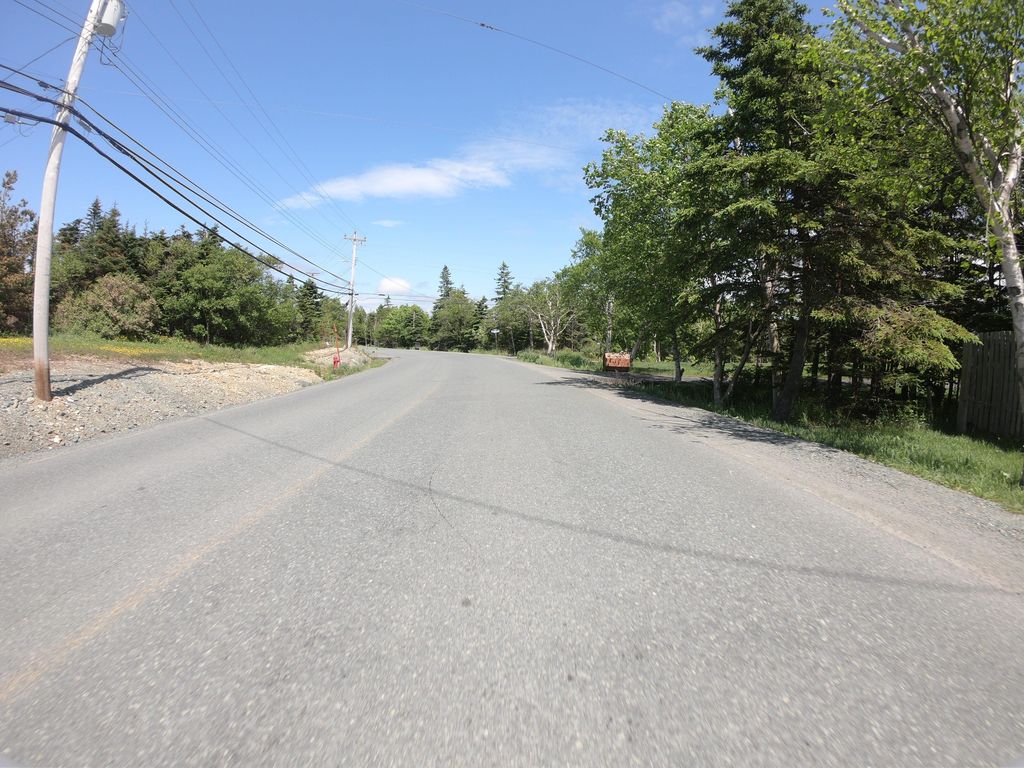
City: st_johns